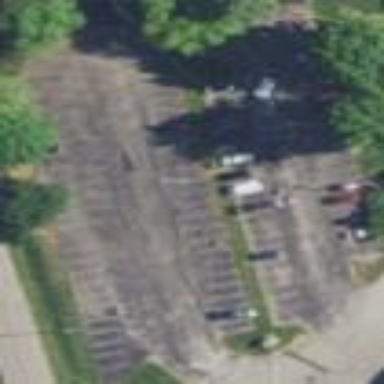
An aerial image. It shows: Parking area.